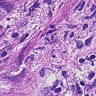
Metastatic tissue present: yes